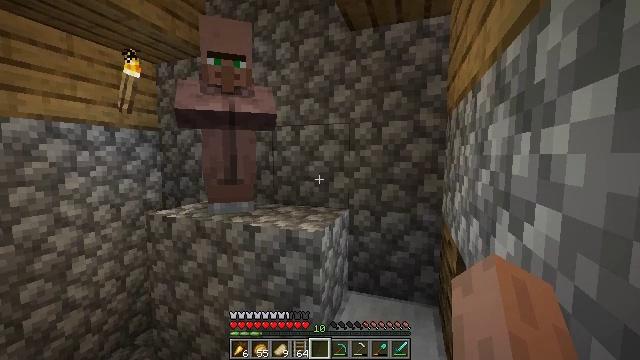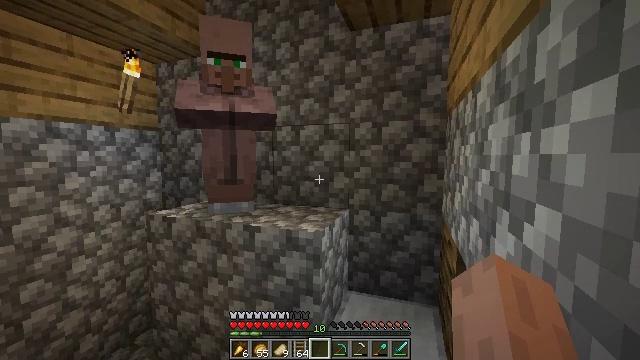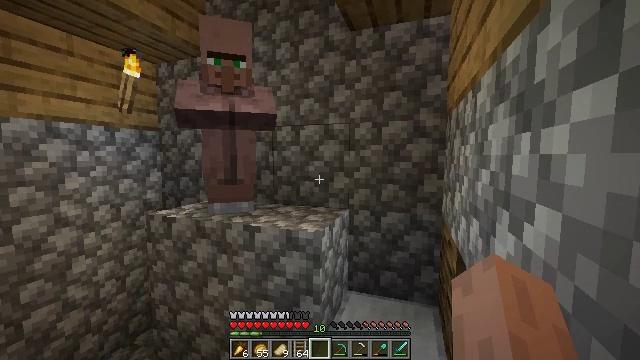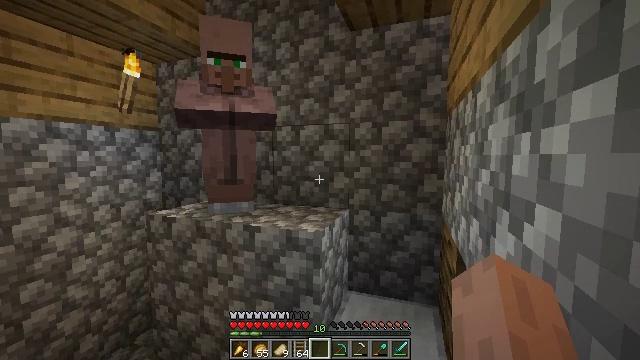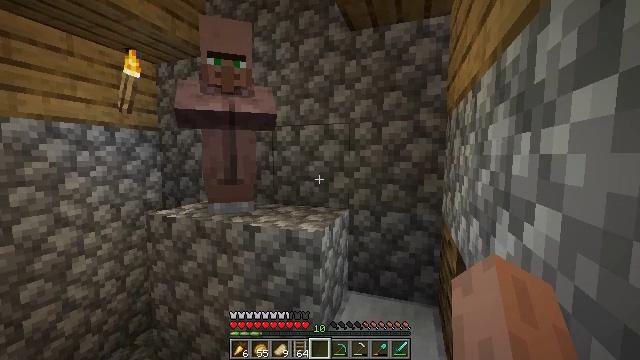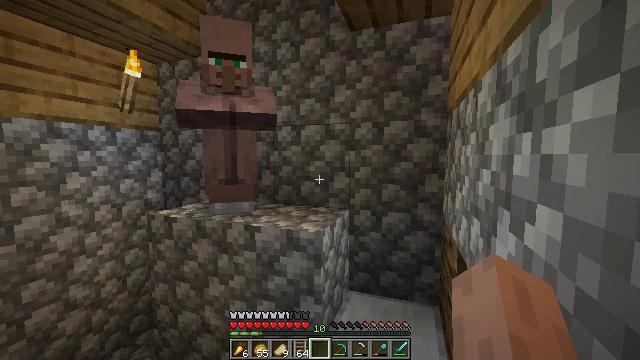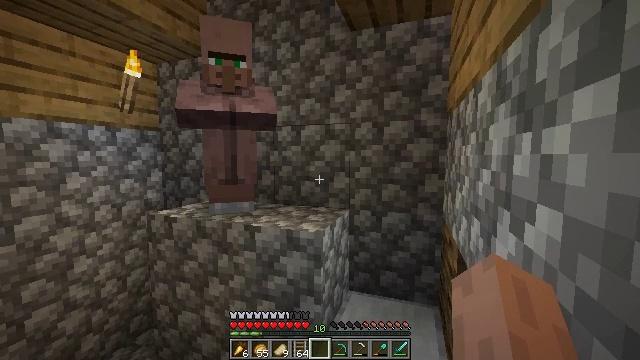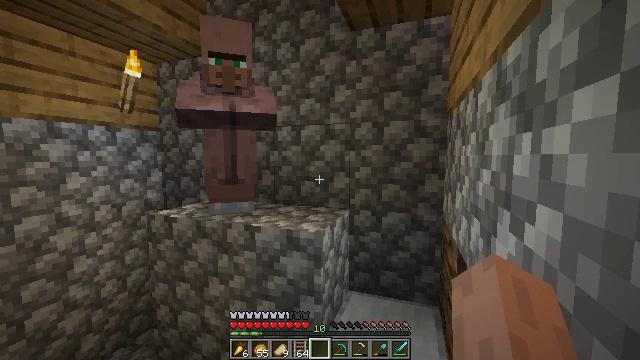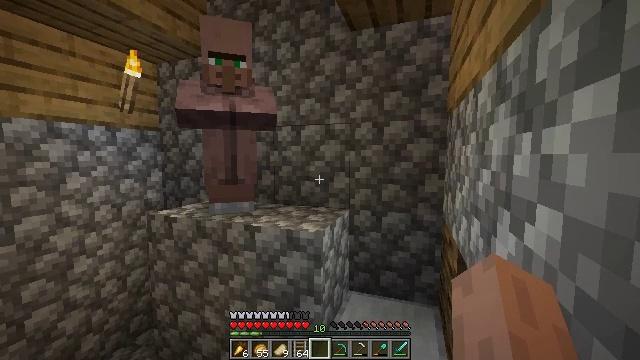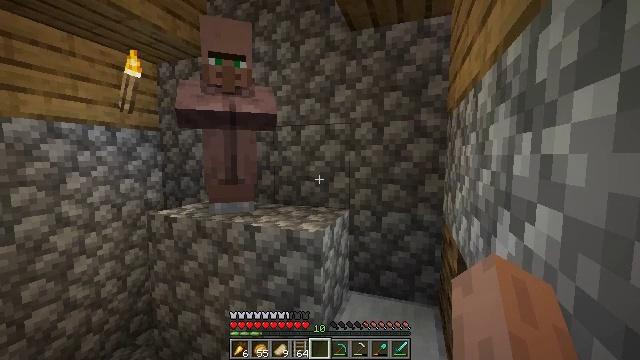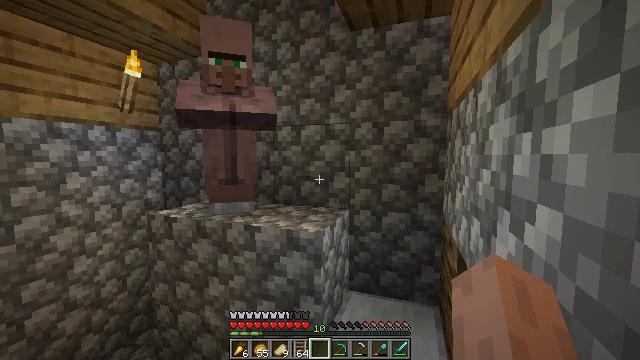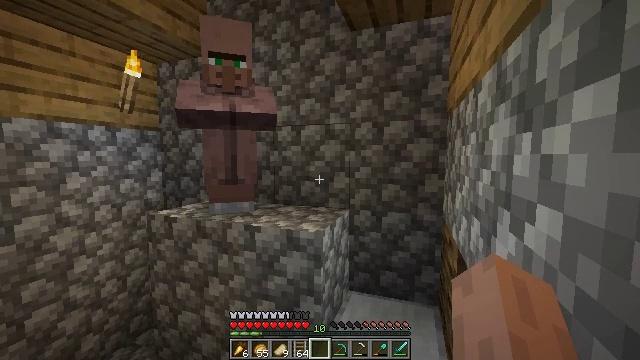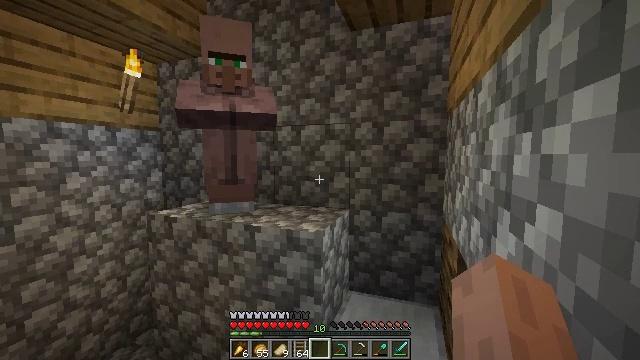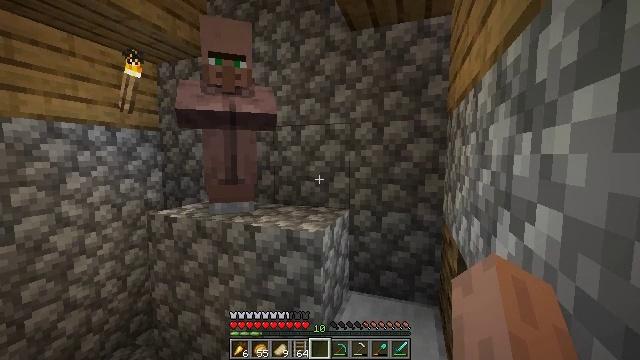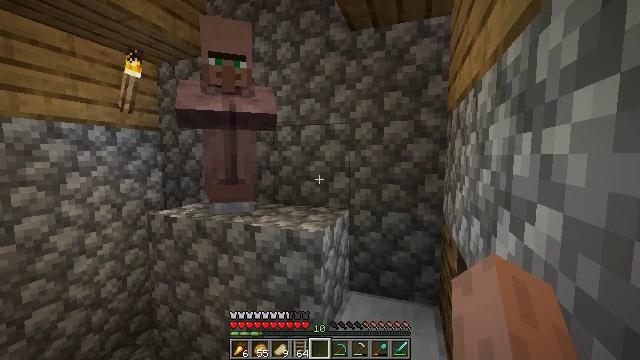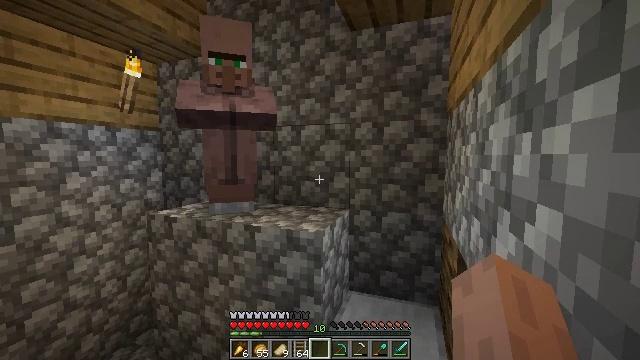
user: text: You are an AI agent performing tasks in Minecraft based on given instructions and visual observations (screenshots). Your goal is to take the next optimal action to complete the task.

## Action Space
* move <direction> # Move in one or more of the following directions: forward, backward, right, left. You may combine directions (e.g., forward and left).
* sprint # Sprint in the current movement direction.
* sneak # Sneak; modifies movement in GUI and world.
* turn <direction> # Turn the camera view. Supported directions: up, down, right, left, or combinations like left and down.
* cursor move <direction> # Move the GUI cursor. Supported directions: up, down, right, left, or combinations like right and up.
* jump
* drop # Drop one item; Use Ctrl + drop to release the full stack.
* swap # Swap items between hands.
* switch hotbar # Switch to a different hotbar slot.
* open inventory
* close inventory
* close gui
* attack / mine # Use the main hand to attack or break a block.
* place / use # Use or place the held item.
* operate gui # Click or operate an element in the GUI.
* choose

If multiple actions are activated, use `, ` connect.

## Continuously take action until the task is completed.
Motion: motion action
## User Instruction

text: Recycle the blast furnace by breaking it.
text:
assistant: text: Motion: no_op
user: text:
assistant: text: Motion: no_op
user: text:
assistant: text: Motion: no_op
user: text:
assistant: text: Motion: no_op
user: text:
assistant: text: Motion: no_op
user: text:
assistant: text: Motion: no_op
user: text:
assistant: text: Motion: no_op
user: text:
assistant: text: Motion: no_op
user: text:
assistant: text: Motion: no_op
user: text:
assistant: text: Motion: no_op
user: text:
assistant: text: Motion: no_op
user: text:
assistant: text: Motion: no_op
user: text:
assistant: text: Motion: no_op
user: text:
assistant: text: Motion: no_op
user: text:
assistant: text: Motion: no_op
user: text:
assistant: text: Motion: no_op
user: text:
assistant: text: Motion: no_op
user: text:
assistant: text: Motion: no_op
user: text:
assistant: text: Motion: no_op
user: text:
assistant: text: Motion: no_op
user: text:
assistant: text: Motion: no_op
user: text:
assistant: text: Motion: no_op
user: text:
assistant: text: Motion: no_op
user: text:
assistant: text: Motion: no_op
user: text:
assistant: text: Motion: no_op
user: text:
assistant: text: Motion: no_op
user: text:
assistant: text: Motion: no_op
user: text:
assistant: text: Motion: no_op
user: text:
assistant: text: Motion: no_op
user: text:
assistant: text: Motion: no_op